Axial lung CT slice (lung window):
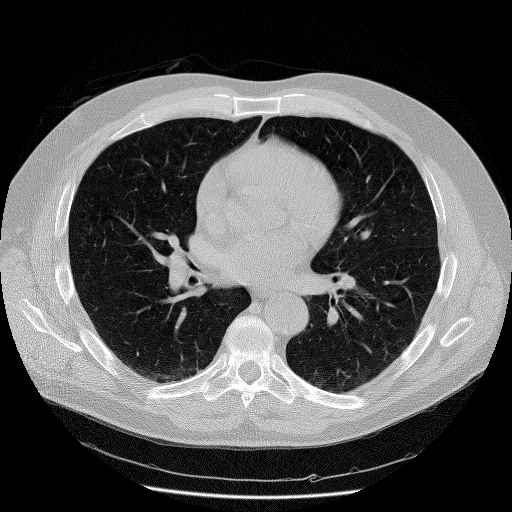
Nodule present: no